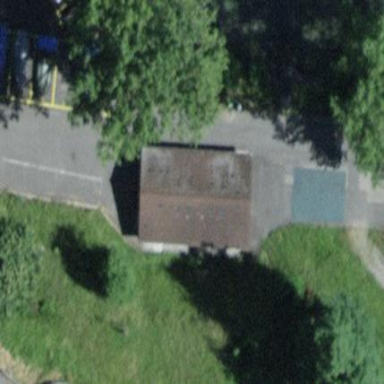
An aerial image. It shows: Building with toilets inside.